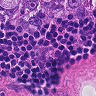
Metastatic tissue present: yes